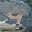
Label: 9